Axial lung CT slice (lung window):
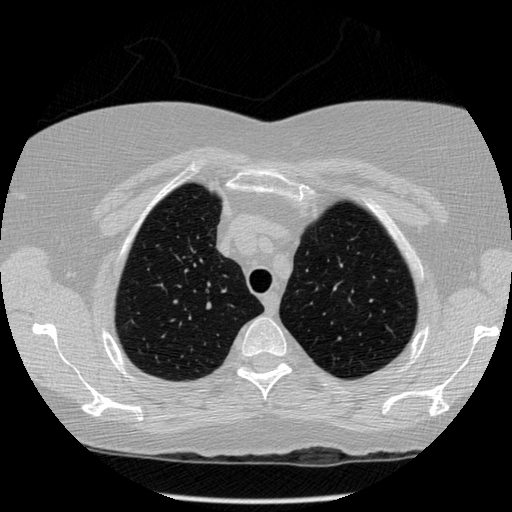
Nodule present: no